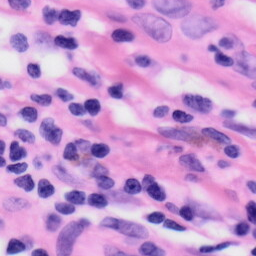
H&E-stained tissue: Skin